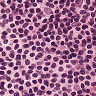
Metastatic tissue present: no